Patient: sex F, age 22
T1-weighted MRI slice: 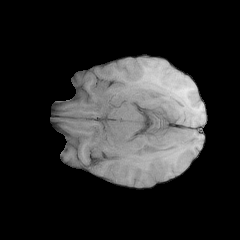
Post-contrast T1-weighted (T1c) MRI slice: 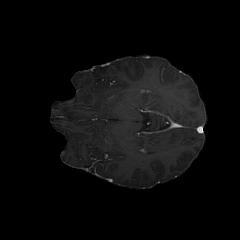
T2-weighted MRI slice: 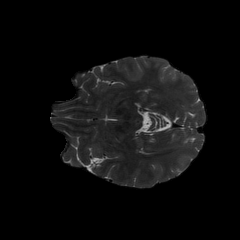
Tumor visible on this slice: no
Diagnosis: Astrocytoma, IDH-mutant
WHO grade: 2